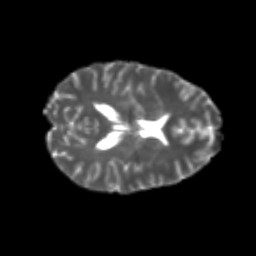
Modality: T2w
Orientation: axial
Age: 21
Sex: female
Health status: healthy
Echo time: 0.074 s